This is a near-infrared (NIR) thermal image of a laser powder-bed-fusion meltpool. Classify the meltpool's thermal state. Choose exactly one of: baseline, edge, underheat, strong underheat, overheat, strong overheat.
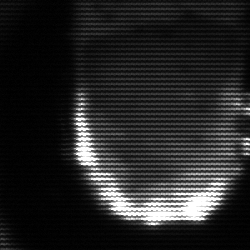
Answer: baseline